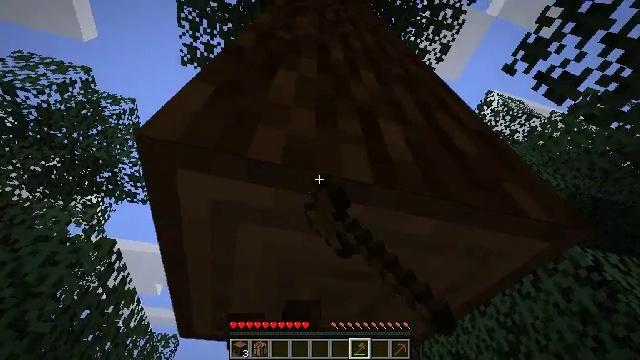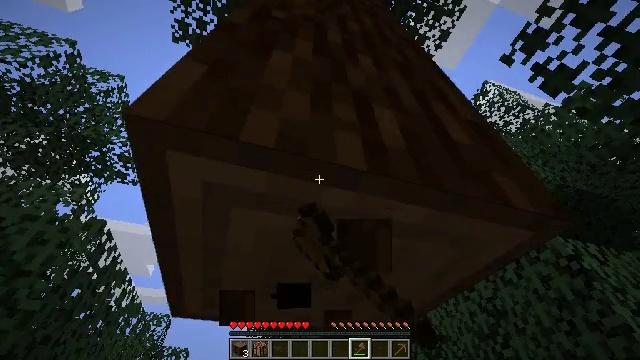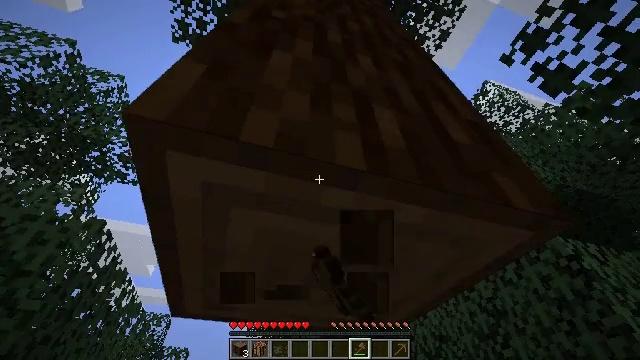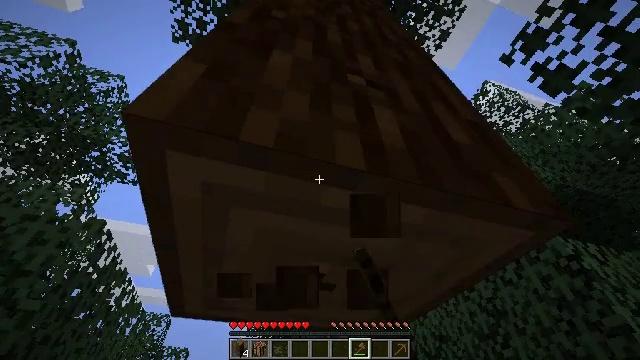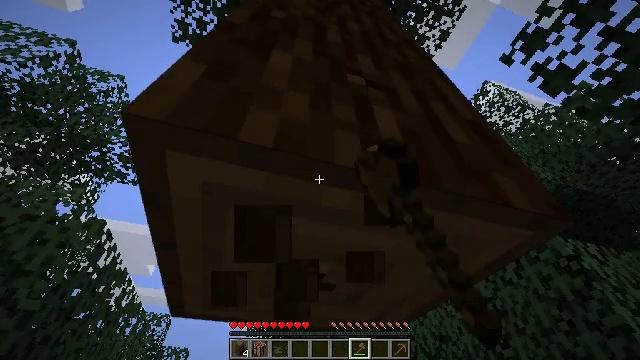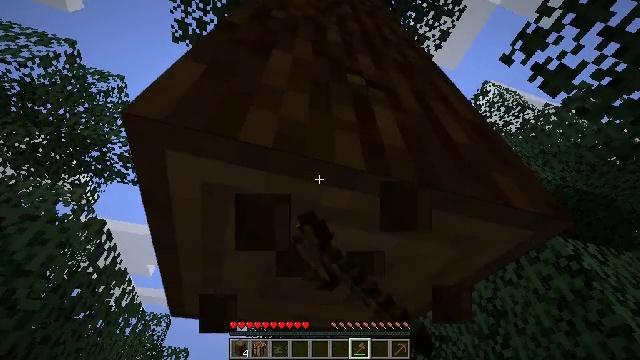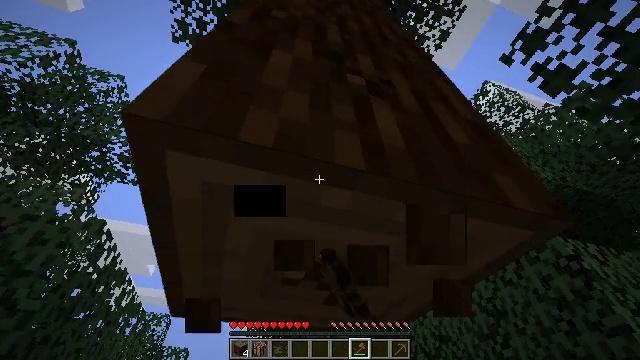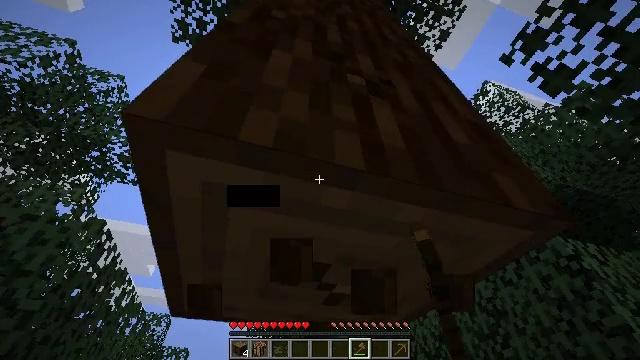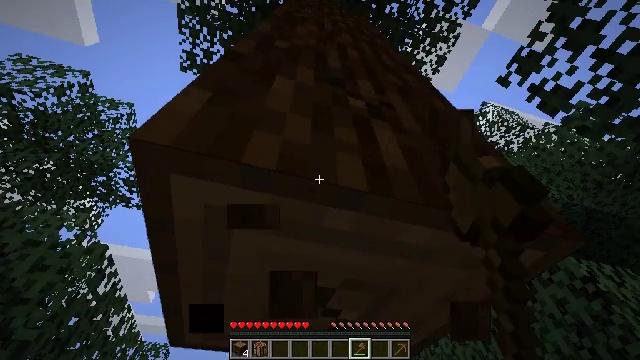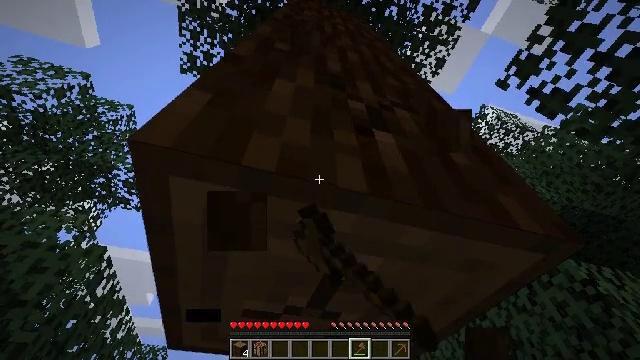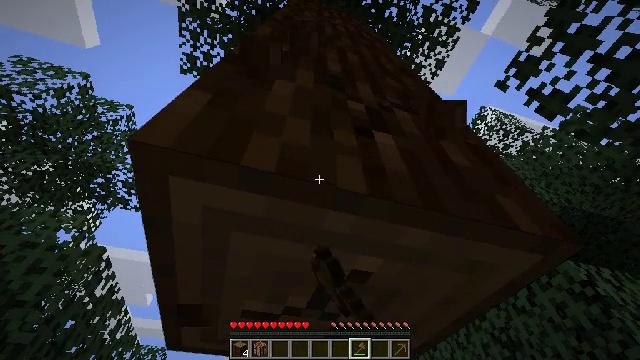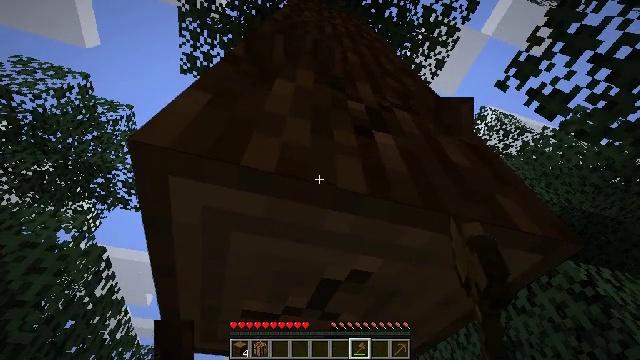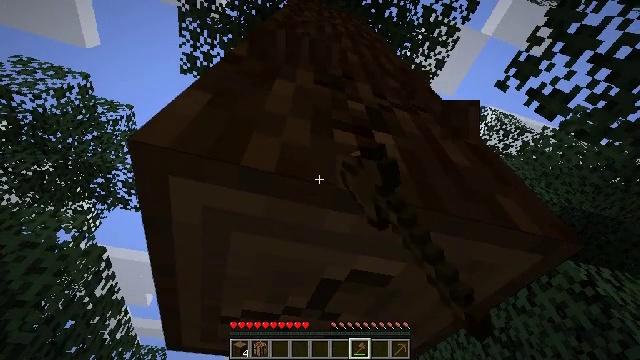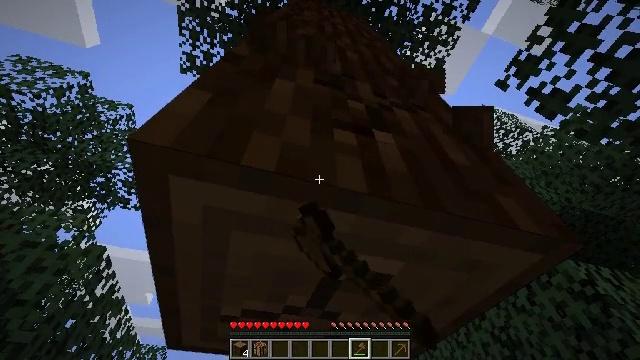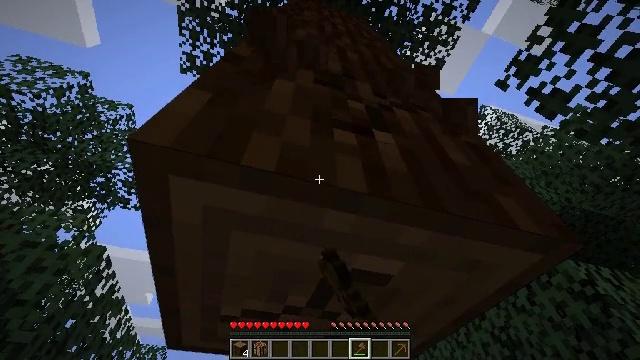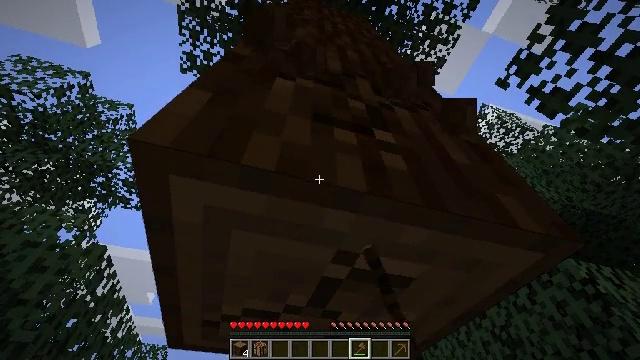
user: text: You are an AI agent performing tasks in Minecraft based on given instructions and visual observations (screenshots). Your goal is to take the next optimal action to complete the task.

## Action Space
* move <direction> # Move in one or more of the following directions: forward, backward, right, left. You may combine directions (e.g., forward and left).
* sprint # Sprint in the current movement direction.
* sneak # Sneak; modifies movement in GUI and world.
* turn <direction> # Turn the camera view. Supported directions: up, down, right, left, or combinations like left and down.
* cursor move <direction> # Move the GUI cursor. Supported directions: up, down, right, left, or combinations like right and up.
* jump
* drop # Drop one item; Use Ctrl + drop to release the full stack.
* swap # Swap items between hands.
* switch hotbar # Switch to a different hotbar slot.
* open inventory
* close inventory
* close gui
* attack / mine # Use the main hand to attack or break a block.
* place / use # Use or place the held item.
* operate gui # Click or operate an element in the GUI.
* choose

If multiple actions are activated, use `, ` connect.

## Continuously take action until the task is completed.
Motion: motion action
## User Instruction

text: Mine the spruce log from the forest.
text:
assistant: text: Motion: turn right and down, attack / mine
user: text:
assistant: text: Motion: attack / mine
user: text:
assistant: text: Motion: attack / mine
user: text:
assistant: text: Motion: attack / mine
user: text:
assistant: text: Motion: attack / mine
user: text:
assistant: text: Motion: attack / mine
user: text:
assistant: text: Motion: attack / mine
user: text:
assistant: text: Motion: turn left and up, attack / mine
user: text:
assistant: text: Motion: attack / mine
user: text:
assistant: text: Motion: attack / mine
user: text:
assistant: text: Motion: attack / mine
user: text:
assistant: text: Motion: attack / mine
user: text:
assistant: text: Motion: attack / mine
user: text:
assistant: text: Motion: attack / mine
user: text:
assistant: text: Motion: attack / mine
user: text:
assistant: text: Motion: attack / mine
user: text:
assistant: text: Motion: attack / mine
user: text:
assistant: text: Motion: attack / mine
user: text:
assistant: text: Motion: attack / mine
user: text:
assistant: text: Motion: attack / mine
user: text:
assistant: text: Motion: attack / mine
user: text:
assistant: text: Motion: attack / mine
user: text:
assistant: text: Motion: attack / mine
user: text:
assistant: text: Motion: attack / mine
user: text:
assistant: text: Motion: attack / mine
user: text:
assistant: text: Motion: attack / mine
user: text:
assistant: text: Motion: attack / mine
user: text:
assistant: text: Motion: attack / mine
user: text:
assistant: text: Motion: attack / mine
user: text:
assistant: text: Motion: attack / mine